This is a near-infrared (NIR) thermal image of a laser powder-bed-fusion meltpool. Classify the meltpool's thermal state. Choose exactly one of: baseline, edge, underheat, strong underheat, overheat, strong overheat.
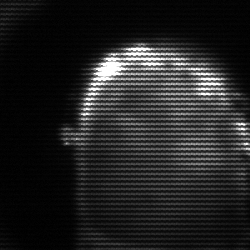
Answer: baseline